Aerial crown-view tile of a tropical tree (Barro Colorado Island, Panama), acquired 20250317:
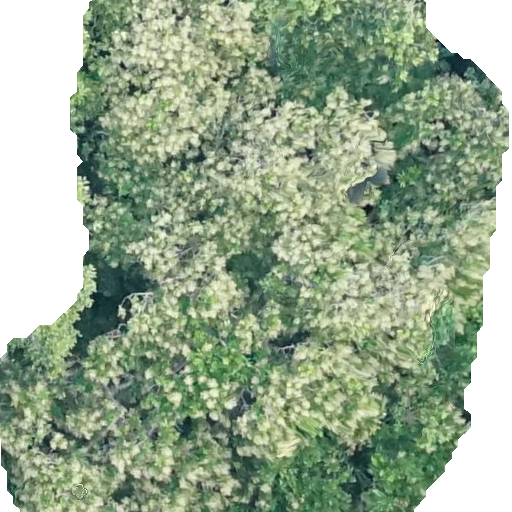
Species: Anacardium excelsum
GBIF accepted scientific name: Anacardium excelsum
Crown area: 389.649 m²